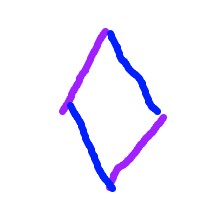
Shape: rhombus